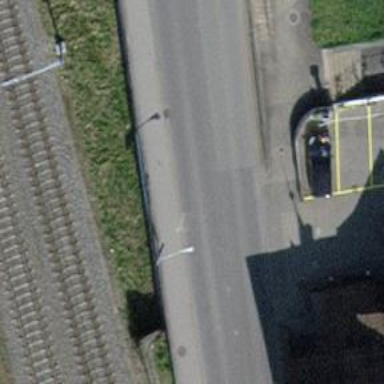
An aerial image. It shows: Sidewalk.